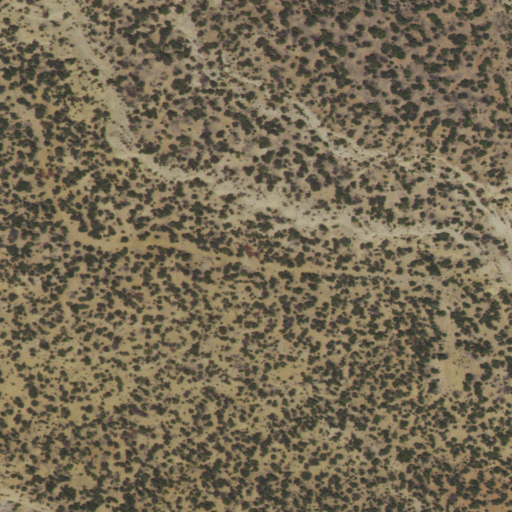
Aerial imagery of mountain in New Mexico named Wheat Grass Butte containing shrub and evergreen forest